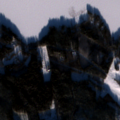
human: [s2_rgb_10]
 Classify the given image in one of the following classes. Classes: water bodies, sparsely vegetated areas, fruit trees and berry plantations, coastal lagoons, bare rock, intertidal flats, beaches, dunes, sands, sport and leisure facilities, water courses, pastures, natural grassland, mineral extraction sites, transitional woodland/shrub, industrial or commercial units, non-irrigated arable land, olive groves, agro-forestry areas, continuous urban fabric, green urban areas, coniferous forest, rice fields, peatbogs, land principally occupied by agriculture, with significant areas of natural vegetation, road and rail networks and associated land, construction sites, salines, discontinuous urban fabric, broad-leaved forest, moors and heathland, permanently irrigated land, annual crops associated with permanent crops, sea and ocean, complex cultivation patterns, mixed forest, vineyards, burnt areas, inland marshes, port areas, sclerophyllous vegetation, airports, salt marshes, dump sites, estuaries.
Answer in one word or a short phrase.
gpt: non-irrigated arable land, coniferous forest, mixed forest, water bodies